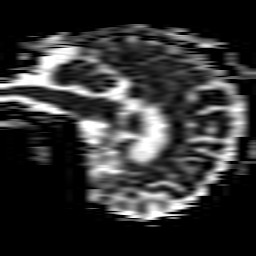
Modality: ADC
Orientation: sagittal
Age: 32
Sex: female
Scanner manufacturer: philips
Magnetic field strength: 1.5 T
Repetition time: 4.726 s
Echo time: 0.07764 s